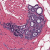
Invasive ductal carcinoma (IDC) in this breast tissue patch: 0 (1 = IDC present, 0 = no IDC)